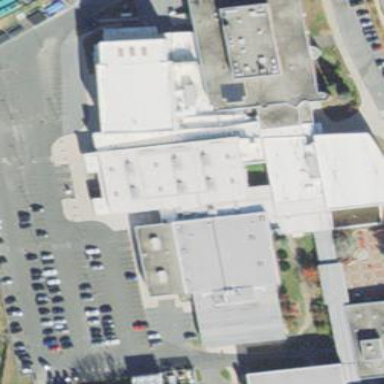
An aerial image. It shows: Part of building.